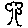
Label: tree